Question: This is academic so please, no comments that in real world it is not done like that :)
The point of this exercise was to normalize as much as possible.
The point is: An Employee can have 1 role (but 1 role can be assigned to more employees). A role can be either Reg.Employee or Lead, again these can be assigned to more roles (not repeating values) That is the problem as the Role would hold two FKs (one to Reg.Employee and the other one to Lead) but both would need to be nullable, righ? If I make one nullable, when creating a record for the other one, I would need to assign this role as well. So I assume in the ERD abstraction, the only way would be to make both FKs nullable.

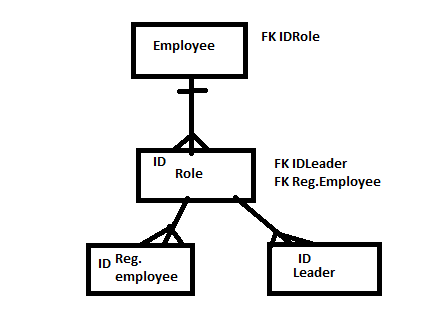
Answer: Not sure I understand your question, so here's my statement of the problem: A Role can be none, one, or both of two 'types'.
If that's so, then yes they should both be nullable. If the role has to have at least one assigned (both cannot be null), then depending on the DBMS you may be able to express that as a constraint on the table.
Hope that helps.
Added:
As it's an either/or and not both, but must be one, I don't know how to show that on an ERD. In SQL Server I would use a Check Constraint, like:
'''
ALTER TABLE [config].[Generator] WITH CHECK ADD CONSTRAINT [CK_Generator] CHECK
(( ([PNWriterProviderId] IS NOT NULL OR [BodWriterProviderId] IS NOT NULL)
and
([PNWriterProviderId] IS NULL OR [BodWriterProviderId] IS NULL)))
GO
'''
(An example from a table I have.) Here one must not be null, and one must be null.
How to put that on an ERD diagram, as I say, I don't know.
Cheers -